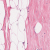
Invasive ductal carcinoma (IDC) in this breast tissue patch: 0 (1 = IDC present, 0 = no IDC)